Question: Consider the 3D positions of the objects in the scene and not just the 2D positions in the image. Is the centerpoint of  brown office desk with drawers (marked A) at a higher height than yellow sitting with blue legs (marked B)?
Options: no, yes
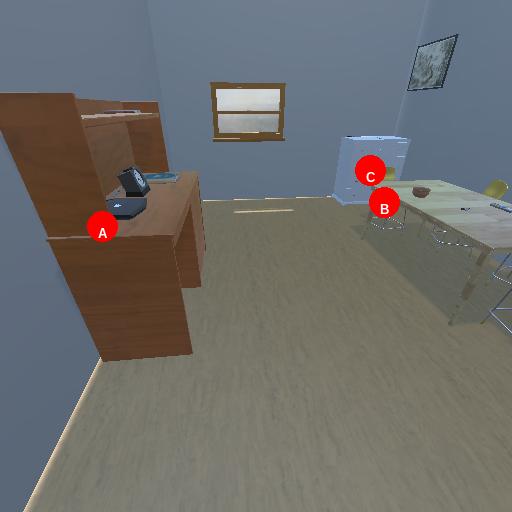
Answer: no